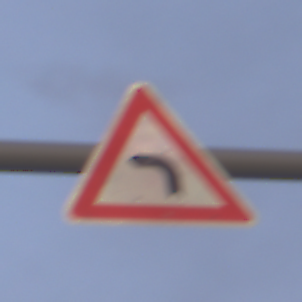
Verkehrszeichen: KurveLinks
Umgebung: Outdoor, Urban
Tageszeit: SunriseSunset
Wetter: PartlyCloudy
Licht: Natural
Jahreszeit: NotSpecified
Kontrast: LowContrast